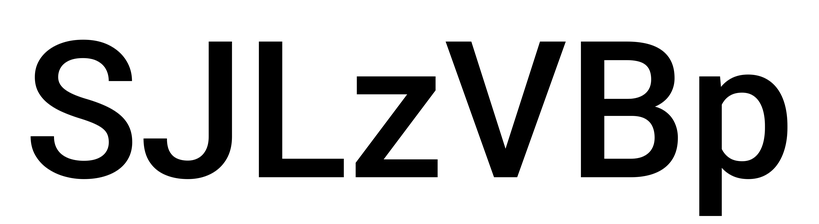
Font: Roboto_Medium